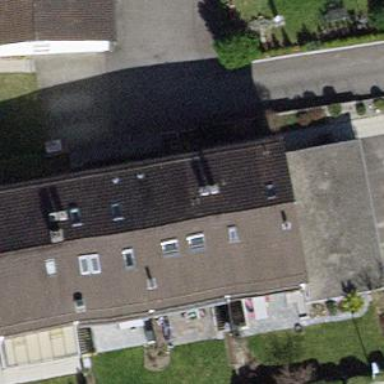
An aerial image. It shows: Building with tiled roof.